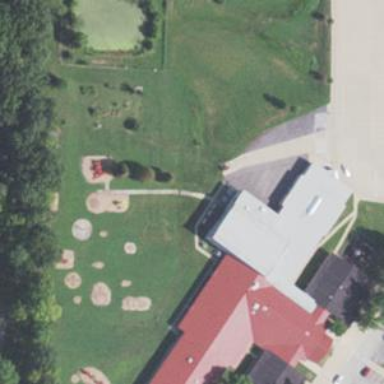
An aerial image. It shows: School.